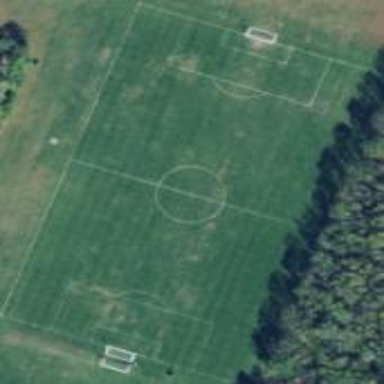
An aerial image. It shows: Soccer pitch for leisure land activities.